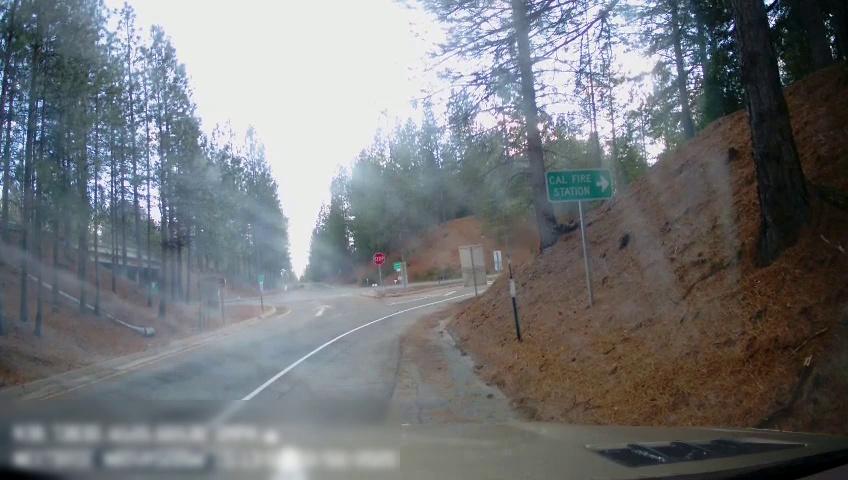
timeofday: Day
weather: Sunny
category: Drivable Space
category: Lanes | Alternate Lane
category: Lanes | Alternate Lane
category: Traffic | Signs
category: Traffic | Signs
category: Traffic | Signs